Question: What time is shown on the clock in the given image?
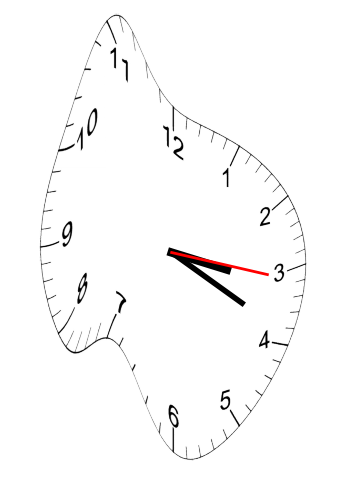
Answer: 03:19:16